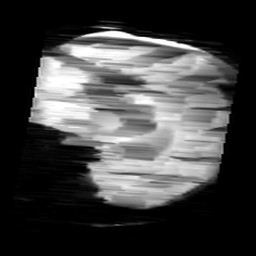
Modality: minIP
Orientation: sagittal
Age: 11
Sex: male
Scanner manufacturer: siemens
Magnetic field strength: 3 T
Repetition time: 0.027 s
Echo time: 0.02 s